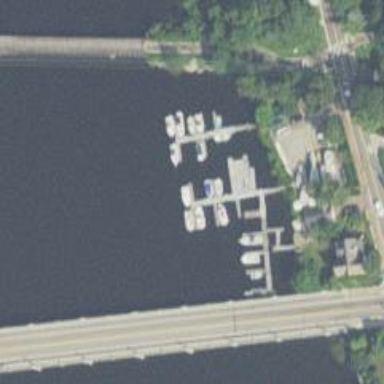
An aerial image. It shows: Man-made pier.